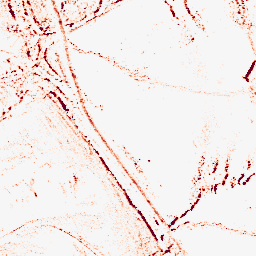
Category: morphological
Decomposition family: morphological_rect
Decomposition parameters: operation: opening
width: 5
height: 3
Upsampling method: bicubic
Upsampling parameters: scale: 2
Upsampling scale: 2